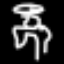
Label: angel